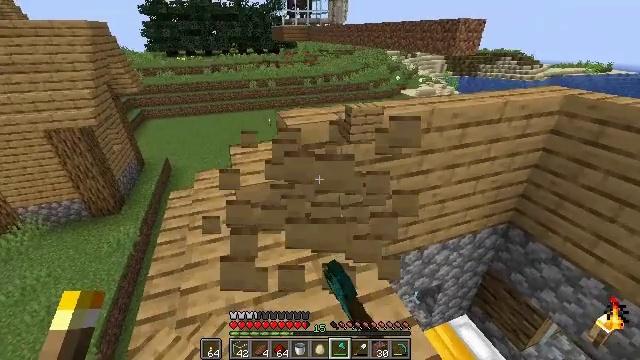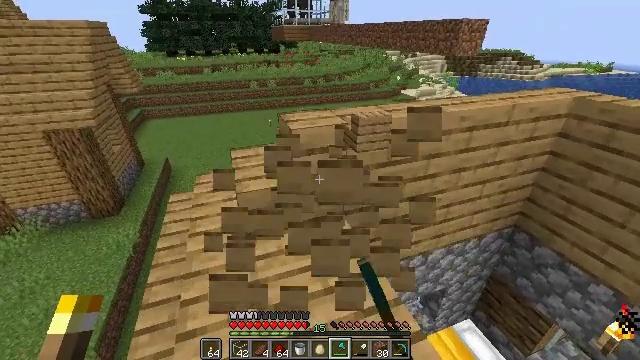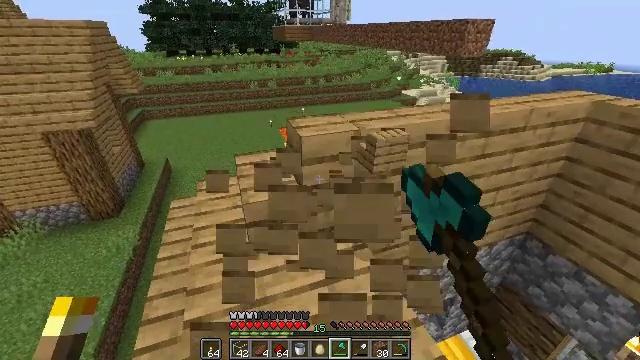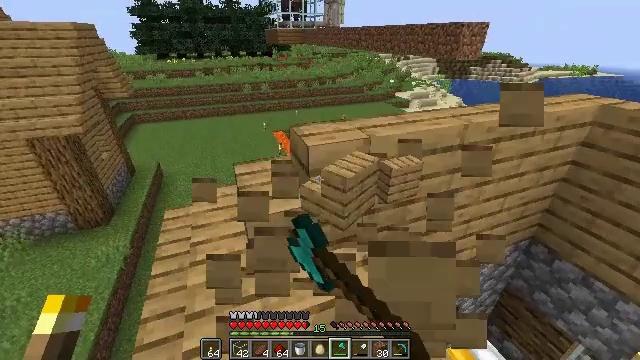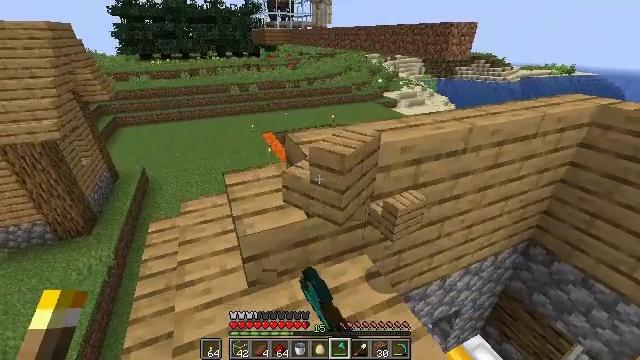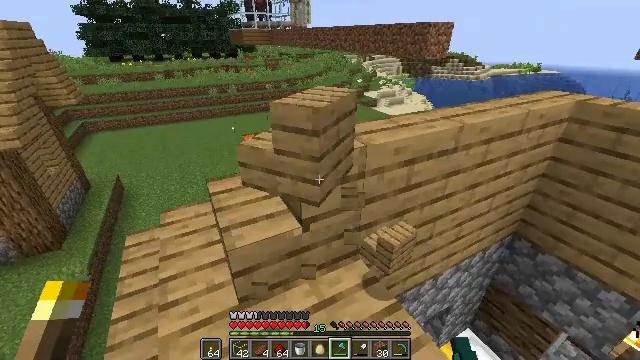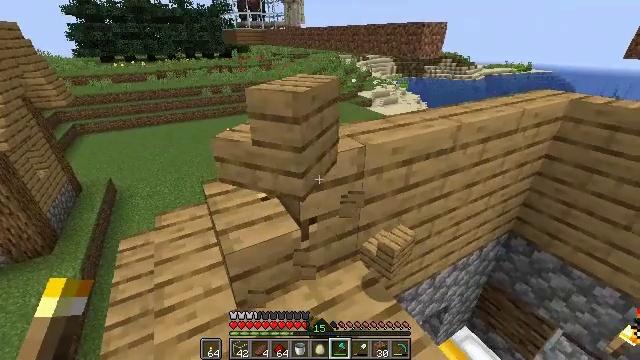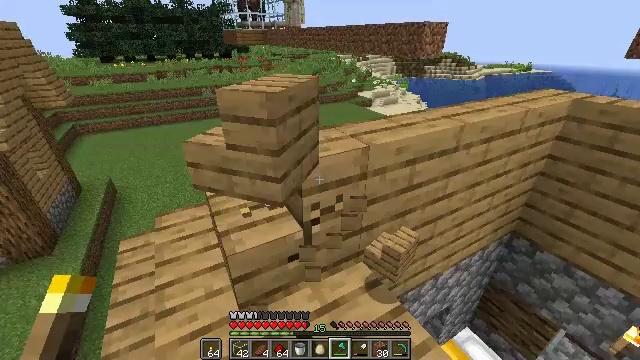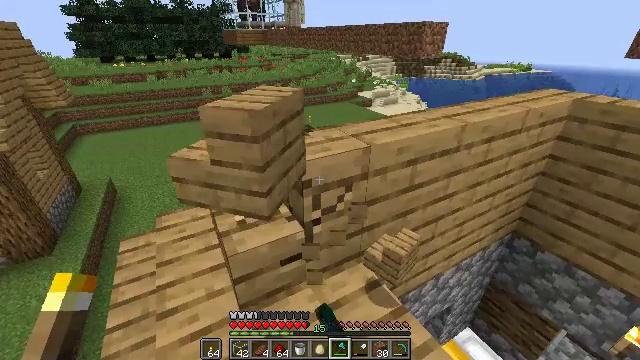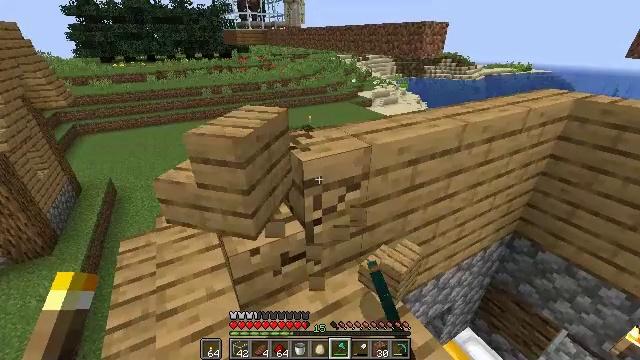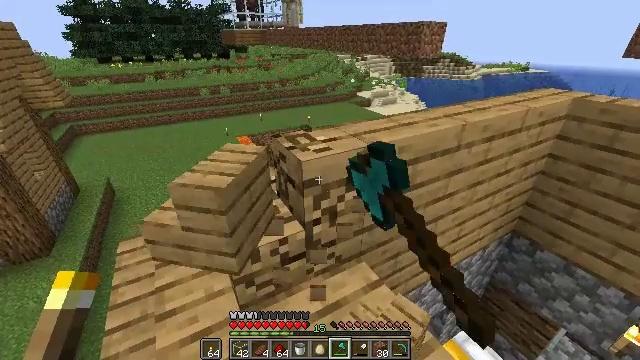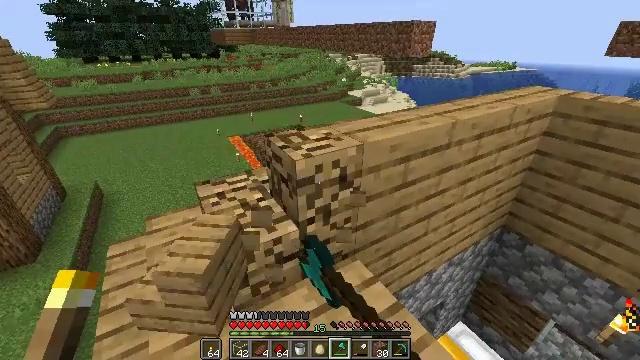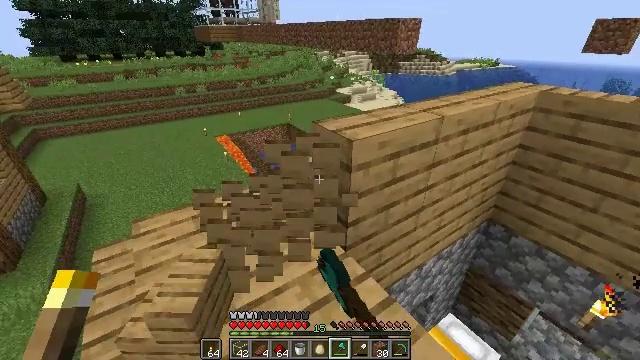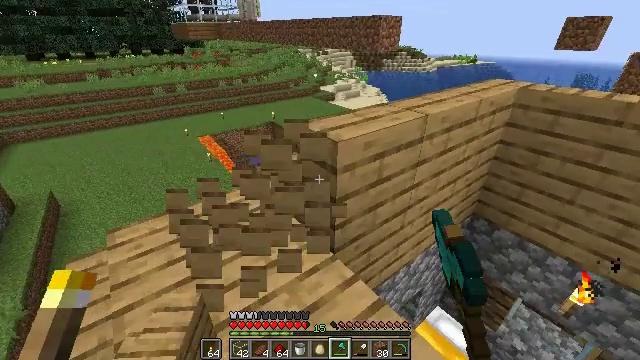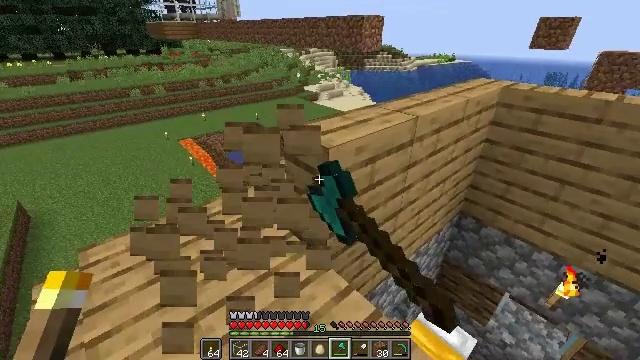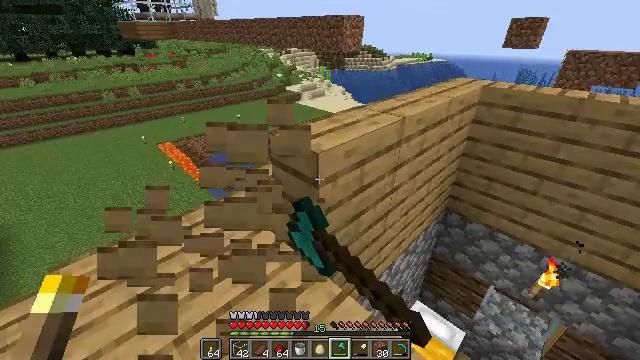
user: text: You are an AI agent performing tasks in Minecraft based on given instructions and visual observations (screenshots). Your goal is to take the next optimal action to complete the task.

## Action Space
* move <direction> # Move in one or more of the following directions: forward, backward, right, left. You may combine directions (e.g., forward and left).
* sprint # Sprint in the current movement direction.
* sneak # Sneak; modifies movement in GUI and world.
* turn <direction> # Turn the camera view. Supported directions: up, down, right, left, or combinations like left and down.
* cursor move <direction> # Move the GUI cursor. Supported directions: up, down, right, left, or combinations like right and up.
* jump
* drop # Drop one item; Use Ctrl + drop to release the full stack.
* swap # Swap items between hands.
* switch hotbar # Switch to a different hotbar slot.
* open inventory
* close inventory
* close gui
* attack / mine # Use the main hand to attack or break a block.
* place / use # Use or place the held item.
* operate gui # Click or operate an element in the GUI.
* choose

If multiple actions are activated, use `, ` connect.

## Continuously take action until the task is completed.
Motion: motion action
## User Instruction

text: Break the oak stairs.
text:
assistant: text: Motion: move forward and move left, attack / mine
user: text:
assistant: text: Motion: move forward and move left, attack / mine
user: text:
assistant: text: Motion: move forward, turn right, attack / mine
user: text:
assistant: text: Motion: turn right, attack / mine
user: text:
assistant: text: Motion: turn right, attack / mine
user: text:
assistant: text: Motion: turn right, attack / mine
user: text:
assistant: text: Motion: attack / mine
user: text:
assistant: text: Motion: attack / mine
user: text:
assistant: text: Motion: attack / mine
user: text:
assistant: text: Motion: attack / mine
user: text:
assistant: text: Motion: turn right, attack / mine
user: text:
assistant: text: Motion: turn right, attack / mine
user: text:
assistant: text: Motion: move forward, turn right, attack / mine
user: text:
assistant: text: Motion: move forward and move left, turn right, attack / mine
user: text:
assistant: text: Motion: move forward and move left, turn right, attack / mine
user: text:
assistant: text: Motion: move forward and move left, turn right, attack / mine
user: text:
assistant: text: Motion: move forward and move left, turn right, attack / mine
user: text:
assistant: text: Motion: turn right, attack / mine
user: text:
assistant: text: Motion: turn right, attack / mine
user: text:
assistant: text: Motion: turn right, attack / mine
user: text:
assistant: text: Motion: turn right, attack / mine
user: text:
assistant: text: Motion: turn right, attack / mine
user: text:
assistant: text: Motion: turn right, attack / mine
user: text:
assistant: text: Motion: turn right, attack / mine
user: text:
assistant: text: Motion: attack / mine
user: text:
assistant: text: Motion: attack / mine
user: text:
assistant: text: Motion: move forward and move left, attack / mine
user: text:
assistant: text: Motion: move forward and move left, attack / mine
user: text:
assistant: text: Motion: move forward and move left, attack / mine
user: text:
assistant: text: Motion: move forward and move left, turn right, attack / mine